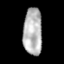
Tissue: lung
Cell type: T cells
Senescence score: 0.2287
Nuclear area (px): 869
Mean DAPI intensity: 182.138